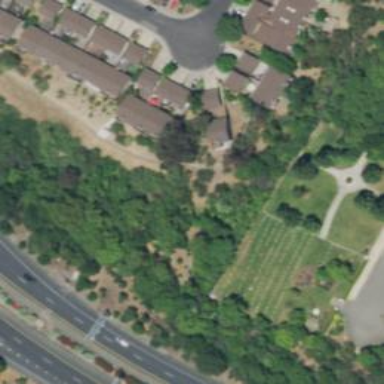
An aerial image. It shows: Cemetery.